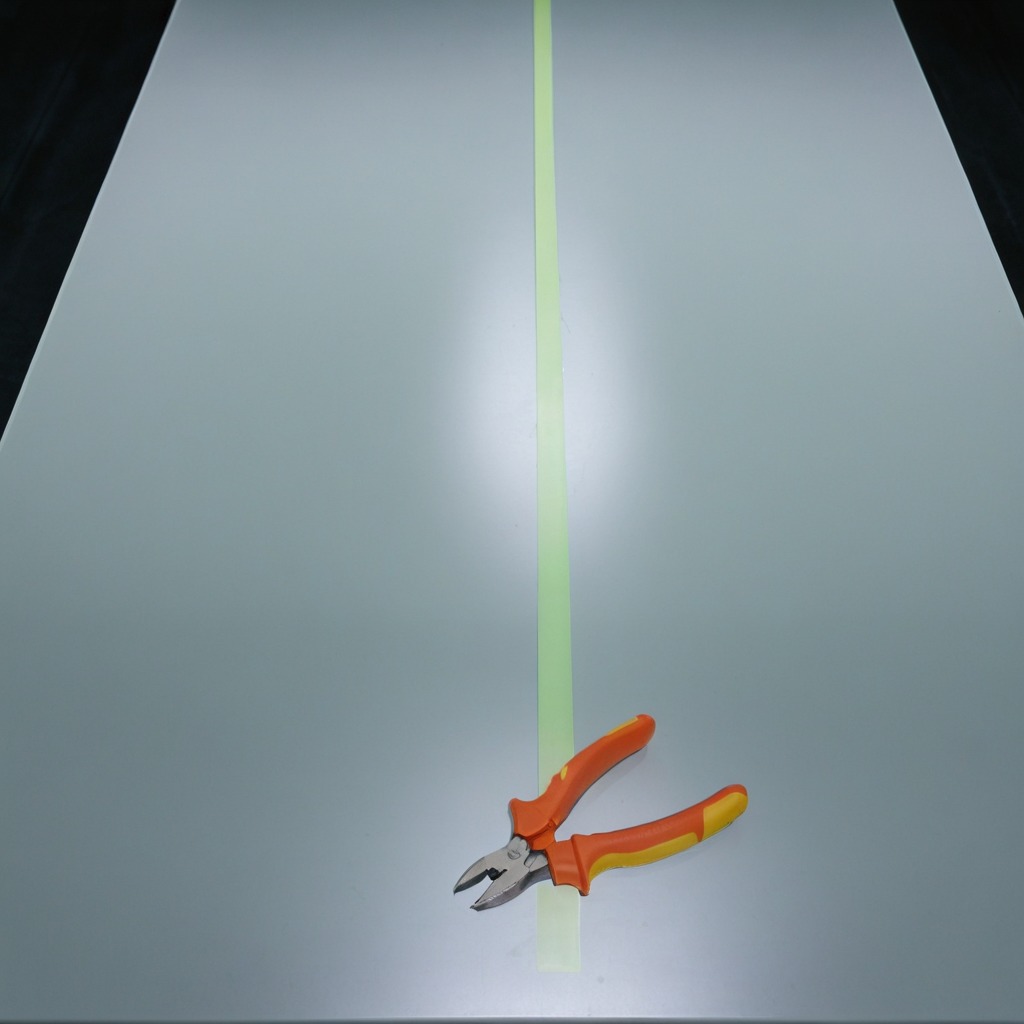
A plier lies on the table.